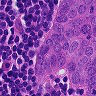
Metastatic tissue present: yes